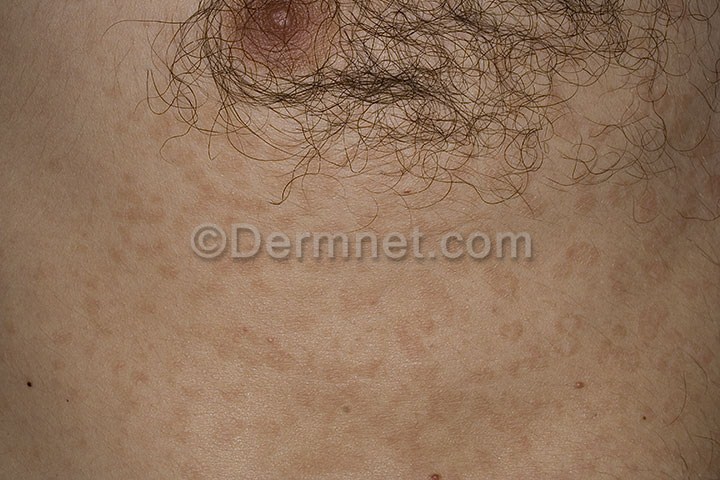
Disease: Tinea Ringworm Candidiasis and other Fungal Infections